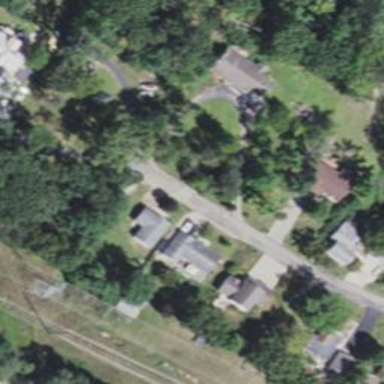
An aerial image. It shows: Driveway leading to service road.